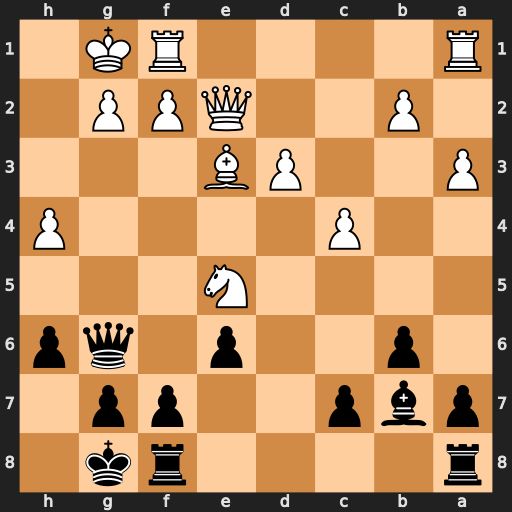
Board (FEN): r4rk1/pbp2pp1/1p2p1qp/4N3/2P4P/P2PB3/1P2QPP1/R4RK1
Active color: b
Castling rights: -
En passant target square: -
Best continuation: Qxg2#